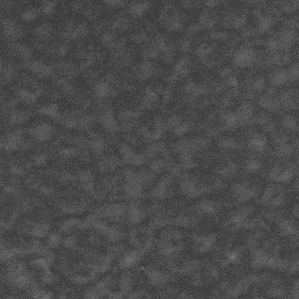
Label: frost